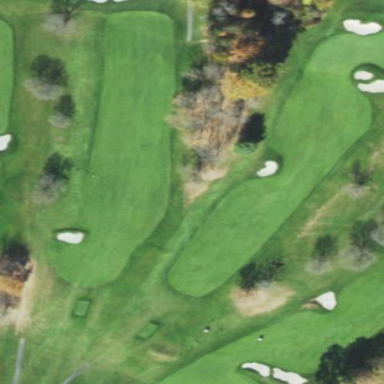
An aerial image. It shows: Golf pitch for leisure land.